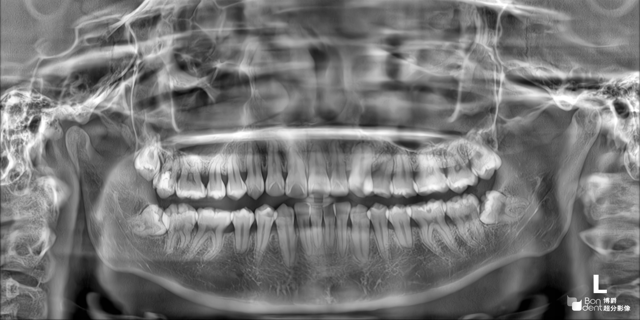
adult